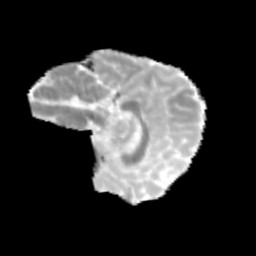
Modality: MD
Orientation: sagittal
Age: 13
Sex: female
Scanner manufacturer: siemens
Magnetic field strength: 3 T
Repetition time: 3.8 s
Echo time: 0.07 s